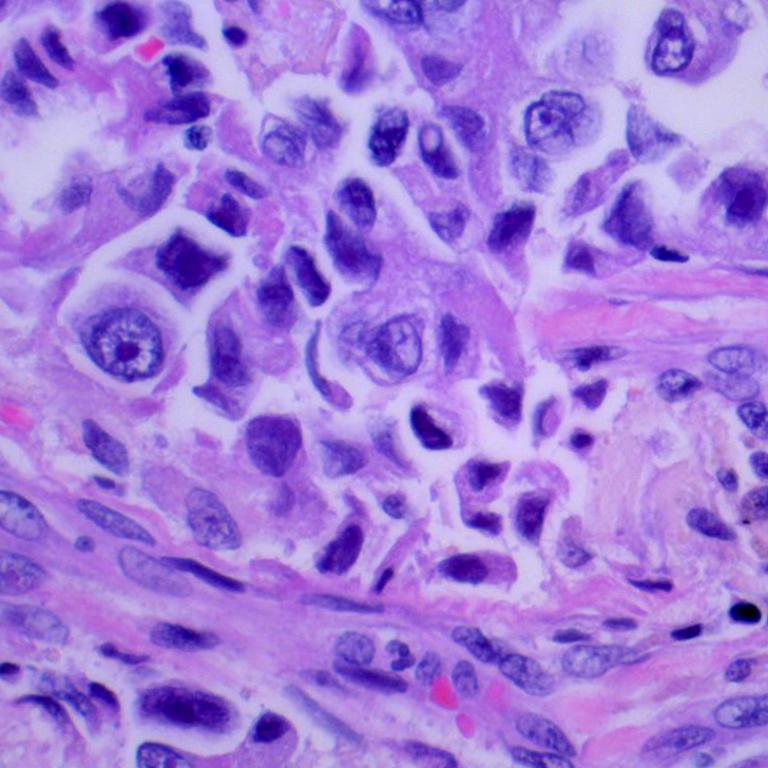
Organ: lung
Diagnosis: adenocarcinomas